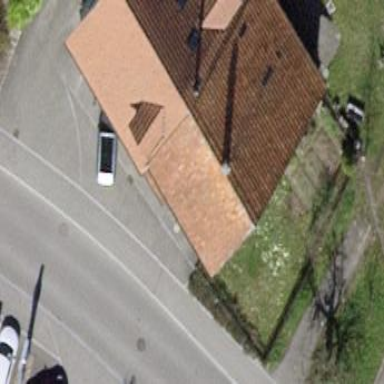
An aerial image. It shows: Terrace building.